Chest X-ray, PA view. Patient: 49 years old, sex M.
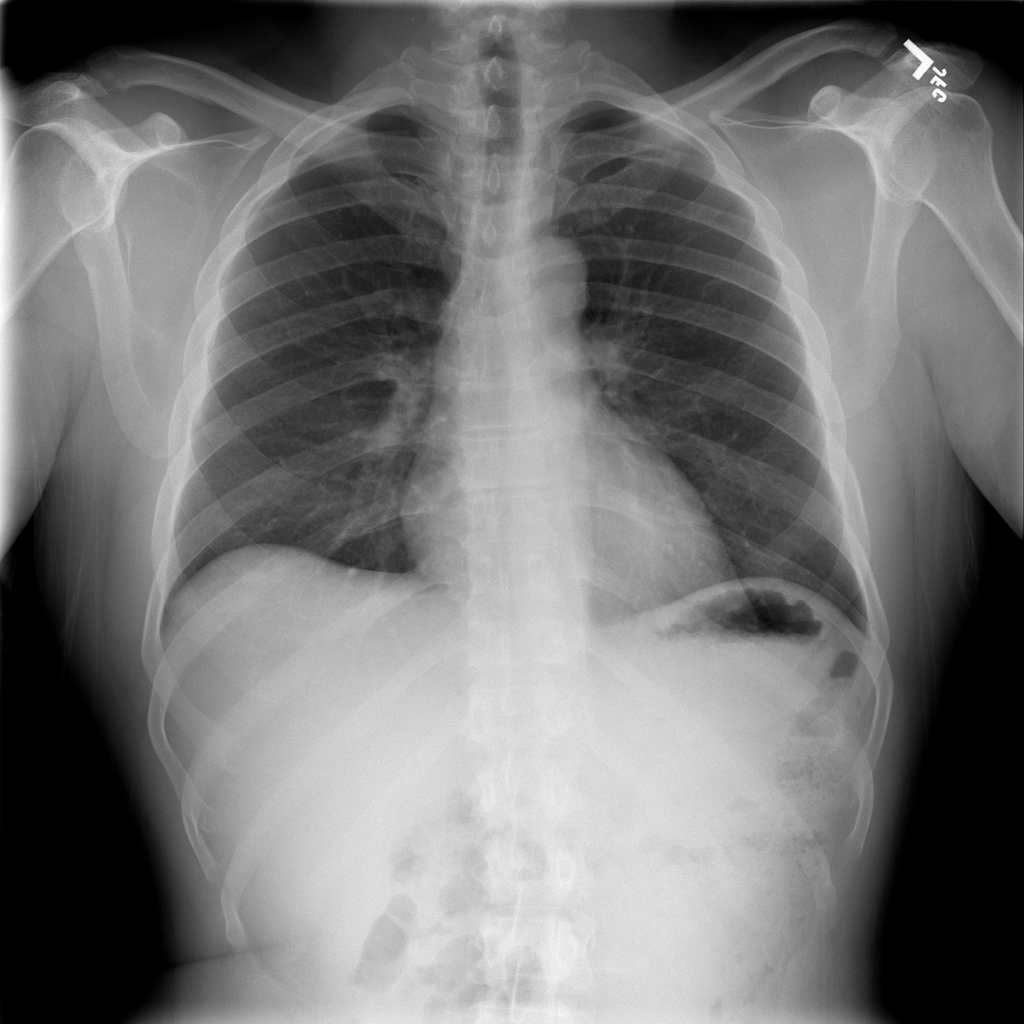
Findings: No Finding